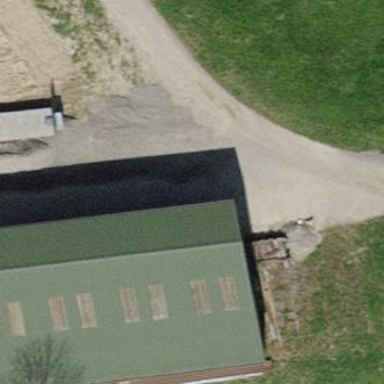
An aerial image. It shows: Rural barn.